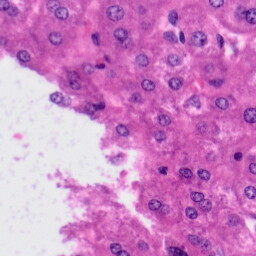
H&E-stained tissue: Liver